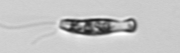
Label: Euglena